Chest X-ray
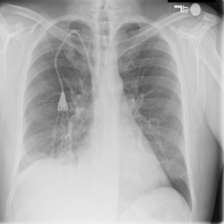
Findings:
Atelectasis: negative
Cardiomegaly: negative
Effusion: positive
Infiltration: negative
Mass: negative
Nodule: negative
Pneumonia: negative
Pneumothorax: negative
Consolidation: negative
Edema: negative
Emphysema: negative
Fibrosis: negative
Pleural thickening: positive
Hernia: negative